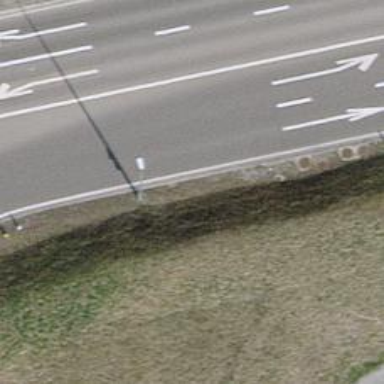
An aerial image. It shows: Motorway junction.